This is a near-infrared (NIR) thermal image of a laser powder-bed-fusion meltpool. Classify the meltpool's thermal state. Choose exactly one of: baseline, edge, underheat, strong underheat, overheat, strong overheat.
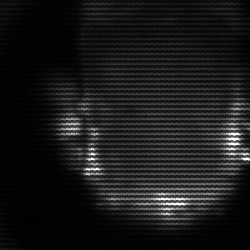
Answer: baseline